Question: In my DataGridView, when I am editing a textbox cell, and I right click I get the following default Context Menu:

How can I disable this "feature" and instead have my own context Menu popup?
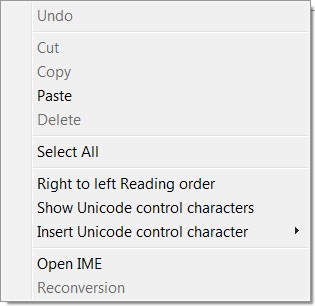
Answer: Is this is what you asking about? You can find the similar question using <URL> link.
'''
private void dataGridView1_EditingControlShowing(object sender, DataGridViewEditingControlShowingEventArgs e)
{
e.Control.ContextMenuStrip = myContextMenuStrip;
}
'''